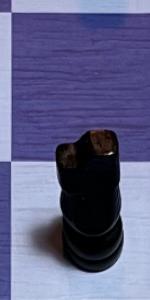
Label: Knight_Black